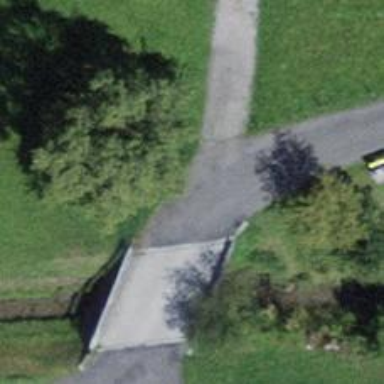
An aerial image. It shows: Asphalt track passing over bridge. The track is of grade 1 quality.